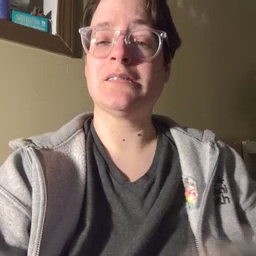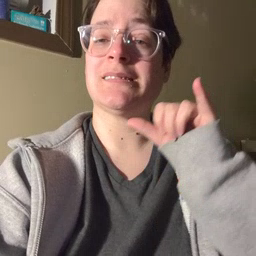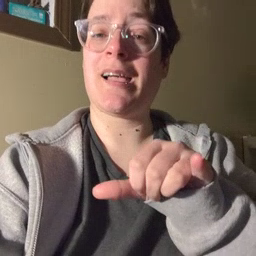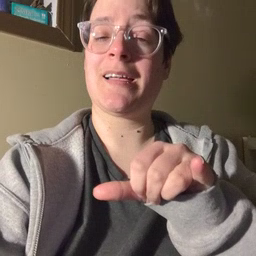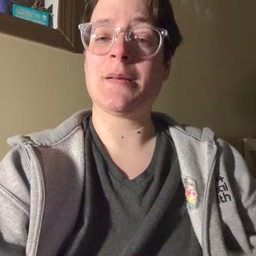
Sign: stay